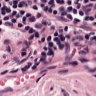
Metastatic tissue present: no